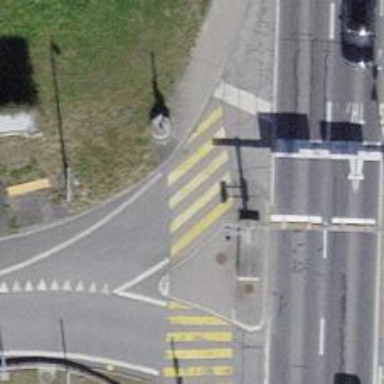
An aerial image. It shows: Uncontrolled zebra crossing with notable zebra markings.